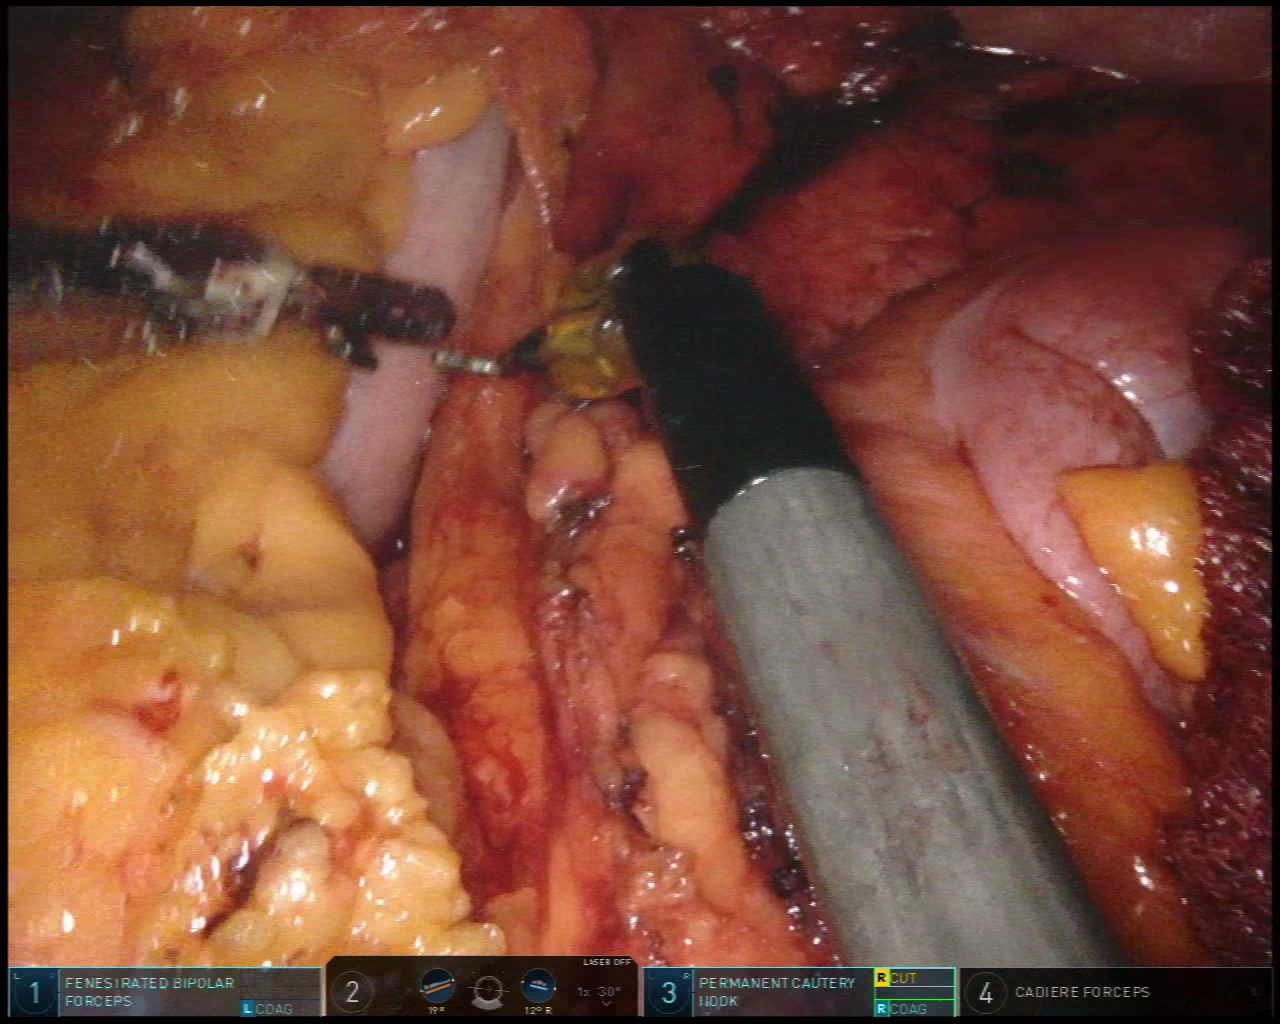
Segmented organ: stomach
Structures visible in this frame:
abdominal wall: yes
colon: yes
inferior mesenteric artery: no
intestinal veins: no
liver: no
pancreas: no
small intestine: no
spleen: no
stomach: yes
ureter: no
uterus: no
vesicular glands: no